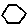
Label: hexagon